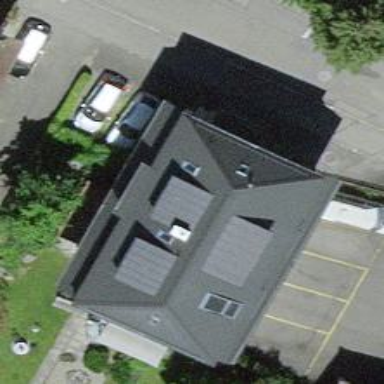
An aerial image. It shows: Residential building with hipped roof.